Question:
It is a little bit tricky for me so I need your help :)
I want to update the column 'Relevant' to 0 'WHERE Contract_Status_Code' is 10 OR the 'Date_Contract_start' YEAR is the same AND the 'Ranking_Value' is lower than the other one ON all records that have the same 'VIN'.
So I want to compare all records which have the same 'VIN'.
Few examples to illustrate it:
1. I have there two records with the VIN = 123456. One of them (ID = 6847) has a higher Ranking_Value (7) than the other one (3). The YEAR is the same as well so I want to update the column relevant to 0 where the ID is 8105.
2. Two records with the VIN = 654321. Both of them have the same Ranking_Value but the record with the id = 11012 has the value 10 for the column Contract_Status_Code so I want to update the relevant column to 0 where the ID = 11012.
3. The last two records... They have the VIN = 171819. The first one (ID = 11578) has the higher Ranking_Value. But they have a different year where the contract has started. So I don't want to update both.
It is also possible that there are three or four records with the same VIN.
I hope you understand my problem. I'm from Germany so sorry for my English :)
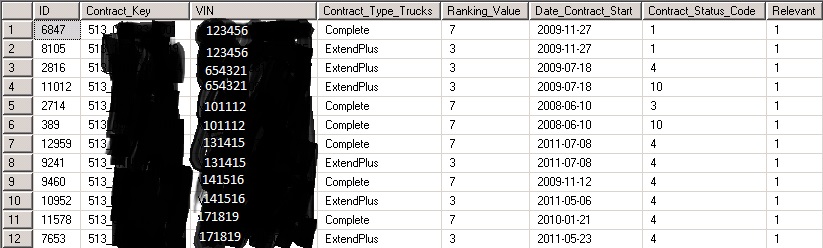
Answer: By considering your ID column as unique or Identity column, I can suggest you the below query for your solution:
'''
With cte
As
(Select a.Id, a.VIN From Table a
Join (Select max(Ranking_Value) ranks,VIN From Table Group By VIN, Year(Date_Contract_start)) b
on a.VIN=b.VIN And a.Ranking_Value = b.ranks)
update table
set Relevant = 0
where (Contract_Status_Code = 10) Or
ID Not In (Select id from cte)
'''